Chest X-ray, PA view. Patient: 32 years old, sex M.
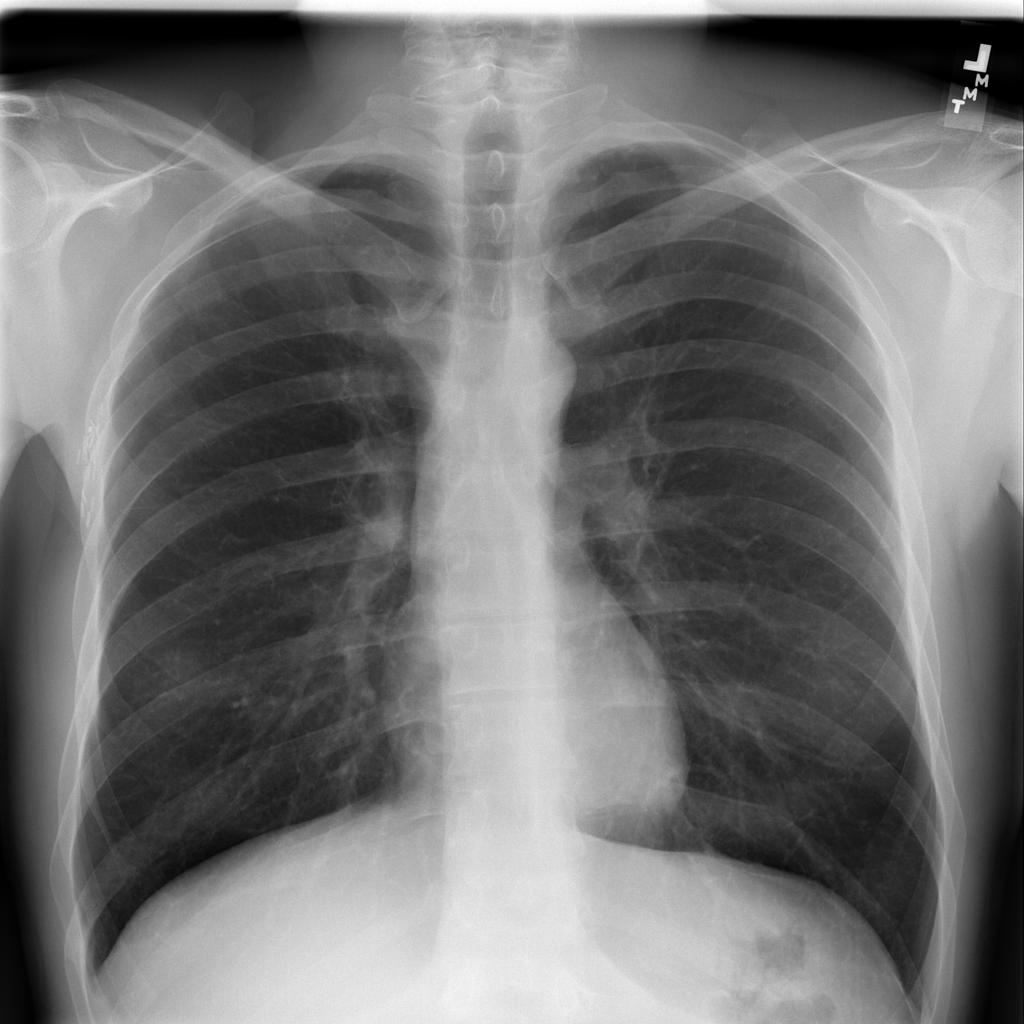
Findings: No Finding